Group 1:
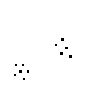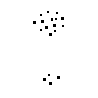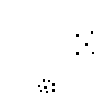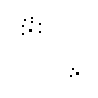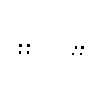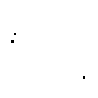
Group 2:
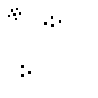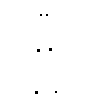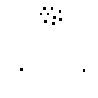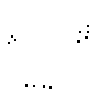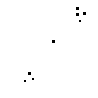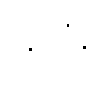
Rule separating the two groups: Two clusters vs. three clusters.
Concepts: 2, 3, cluster, cluster_of_one, dot, feature_cluster, number, three, two
Author: Harry E. Foundalis